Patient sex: M
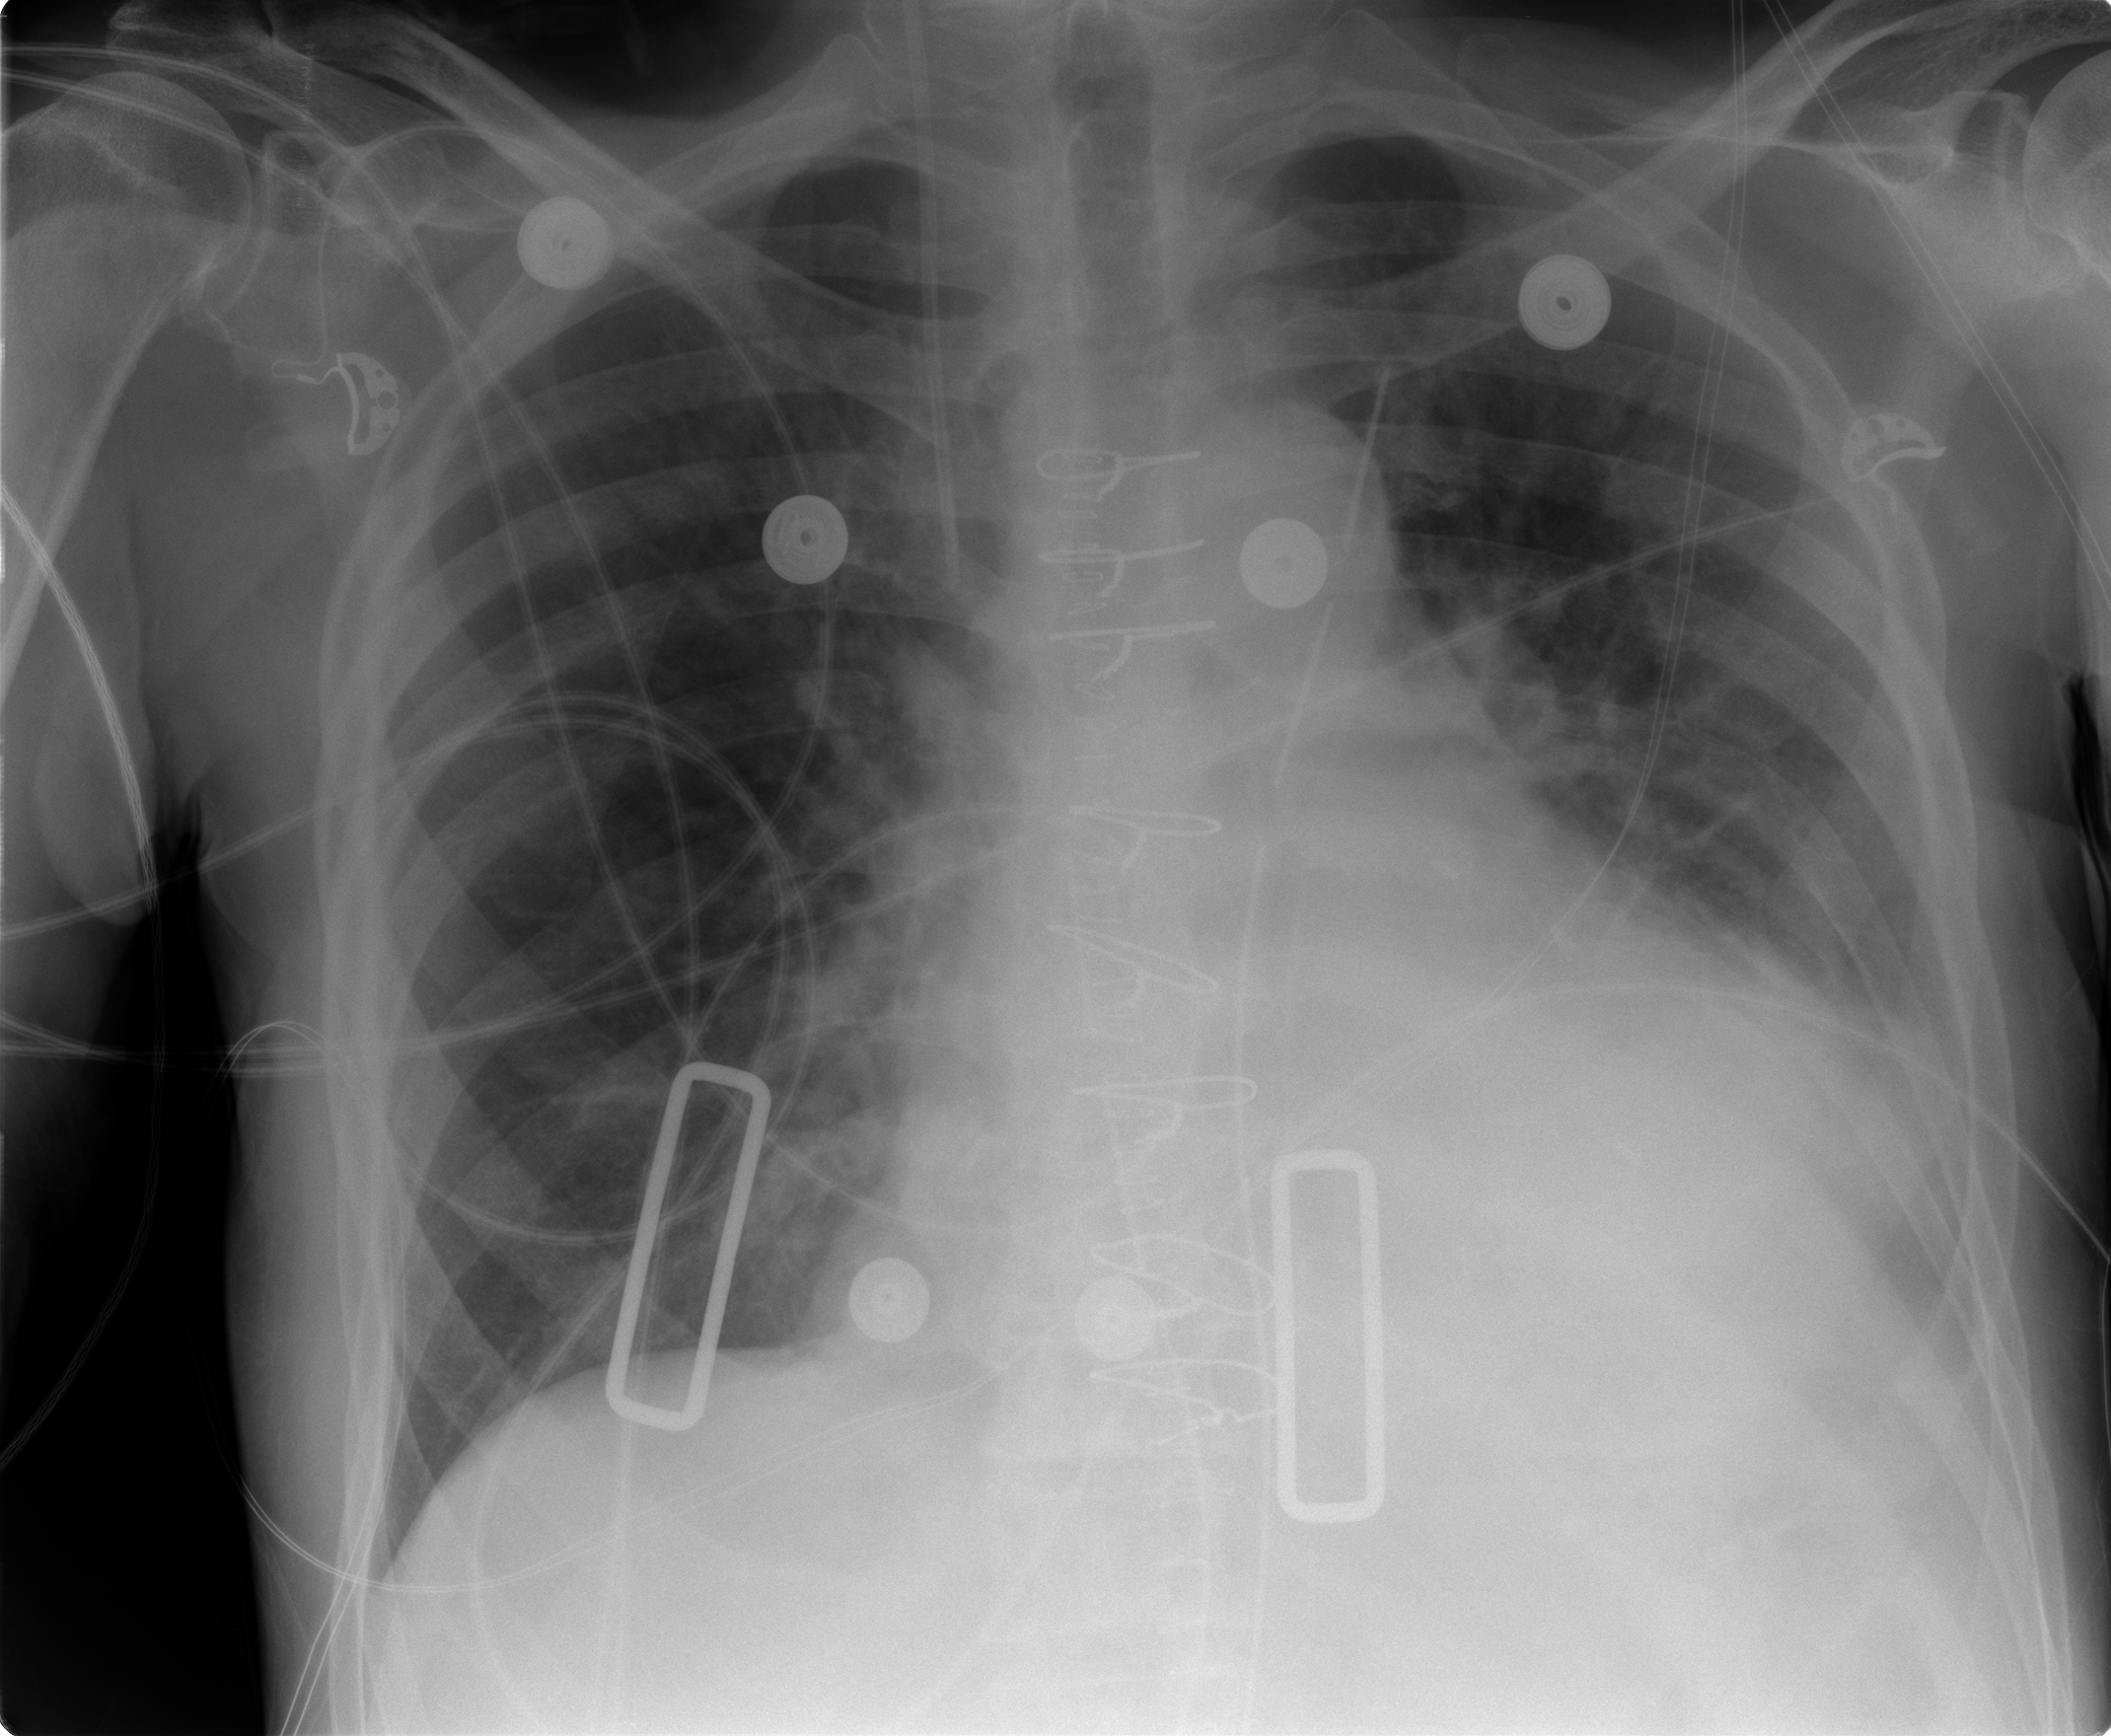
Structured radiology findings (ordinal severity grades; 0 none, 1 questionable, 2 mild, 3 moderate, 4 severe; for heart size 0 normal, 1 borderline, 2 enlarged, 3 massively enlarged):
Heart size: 2
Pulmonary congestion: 1
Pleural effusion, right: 0
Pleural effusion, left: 2
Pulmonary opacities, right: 2
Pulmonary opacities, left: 2
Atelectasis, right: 0
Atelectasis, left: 2